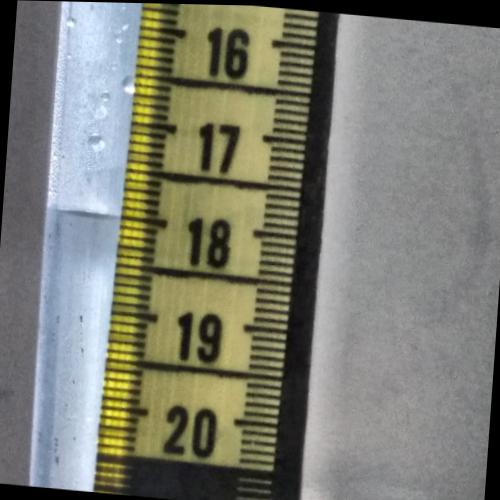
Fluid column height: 18.0 cm